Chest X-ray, AP view. Patient: 78 years old, sex M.
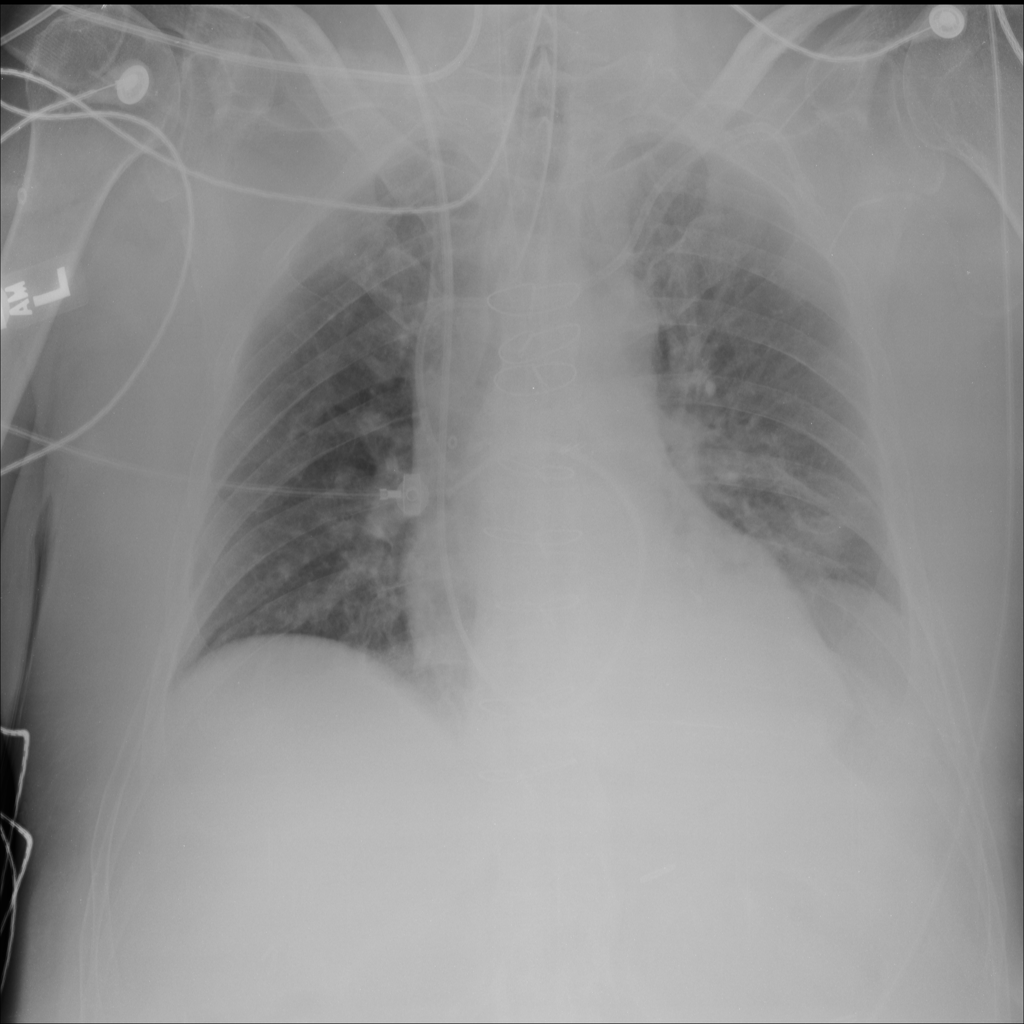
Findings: No Finding